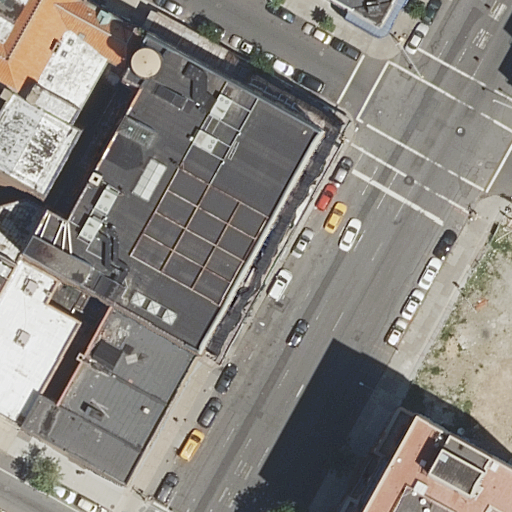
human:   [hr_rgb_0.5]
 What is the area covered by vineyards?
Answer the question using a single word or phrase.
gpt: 0m2

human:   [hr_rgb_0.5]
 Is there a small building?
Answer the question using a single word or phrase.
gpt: no

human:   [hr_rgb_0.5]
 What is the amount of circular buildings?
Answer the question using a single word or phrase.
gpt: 0

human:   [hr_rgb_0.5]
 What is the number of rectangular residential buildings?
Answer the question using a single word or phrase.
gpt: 3

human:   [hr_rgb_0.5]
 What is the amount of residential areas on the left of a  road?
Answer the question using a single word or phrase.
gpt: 0

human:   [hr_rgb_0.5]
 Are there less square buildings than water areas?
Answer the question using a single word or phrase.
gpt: no

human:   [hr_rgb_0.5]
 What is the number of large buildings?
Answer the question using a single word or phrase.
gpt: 3

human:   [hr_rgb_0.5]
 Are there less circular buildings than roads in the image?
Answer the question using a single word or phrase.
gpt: yes

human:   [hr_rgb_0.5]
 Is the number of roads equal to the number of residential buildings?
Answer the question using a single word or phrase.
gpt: no

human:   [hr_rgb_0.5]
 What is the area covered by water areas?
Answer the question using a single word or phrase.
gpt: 0m2

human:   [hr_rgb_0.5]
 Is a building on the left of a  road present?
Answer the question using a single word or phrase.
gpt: yes

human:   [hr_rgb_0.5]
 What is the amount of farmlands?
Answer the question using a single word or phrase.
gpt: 0

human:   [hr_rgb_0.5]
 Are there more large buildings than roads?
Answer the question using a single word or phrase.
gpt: no

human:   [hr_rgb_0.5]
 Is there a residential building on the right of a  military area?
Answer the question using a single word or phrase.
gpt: no

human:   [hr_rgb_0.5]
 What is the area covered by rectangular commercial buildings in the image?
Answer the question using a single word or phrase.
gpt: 0m2

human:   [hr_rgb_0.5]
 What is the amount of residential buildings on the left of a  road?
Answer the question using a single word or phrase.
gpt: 5

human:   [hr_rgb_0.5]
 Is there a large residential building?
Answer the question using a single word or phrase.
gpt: yes

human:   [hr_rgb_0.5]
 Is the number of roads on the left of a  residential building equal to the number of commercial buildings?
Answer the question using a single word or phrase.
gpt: no

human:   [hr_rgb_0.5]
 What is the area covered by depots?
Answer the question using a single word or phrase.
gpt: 0m2

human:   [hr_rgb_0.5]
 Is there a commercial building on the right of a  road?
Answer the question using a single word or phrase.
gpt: no

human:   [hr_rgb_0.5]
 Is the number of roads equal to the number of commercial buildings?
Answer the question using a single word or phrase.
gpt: no

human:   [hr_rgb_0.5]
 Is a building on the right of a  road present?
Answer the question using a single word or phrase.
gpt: yes

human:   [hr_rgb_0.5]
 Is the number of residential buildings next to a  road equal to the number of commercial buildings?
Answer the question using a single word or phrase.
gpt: no

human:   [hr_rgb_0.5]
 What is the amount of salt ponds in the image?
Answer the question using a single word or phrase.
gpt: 0

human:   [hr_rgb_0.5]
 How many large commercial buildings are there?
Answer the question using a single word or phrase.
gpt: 0

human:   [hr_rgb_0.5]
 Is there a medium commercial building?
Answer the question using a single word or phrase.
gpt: no

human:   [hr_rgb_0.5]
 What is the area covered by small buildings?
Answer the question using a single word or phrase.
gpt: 0m2

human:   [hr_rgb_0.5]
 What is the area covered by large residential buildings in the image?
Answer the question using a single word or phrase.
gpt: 5316m2

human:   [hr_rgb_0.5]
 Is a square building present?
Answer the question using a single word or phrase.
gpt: no

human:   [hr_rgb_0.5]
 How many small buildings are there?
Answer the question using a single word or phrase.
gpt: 0

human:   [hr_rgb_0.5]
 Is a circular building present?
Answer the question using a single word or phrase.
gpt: no

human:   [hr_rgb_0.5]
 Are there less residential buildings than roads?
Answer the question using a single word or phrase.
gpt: no

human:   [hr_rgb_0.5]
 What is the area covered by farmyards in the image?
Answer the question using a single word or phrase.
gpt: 0m2

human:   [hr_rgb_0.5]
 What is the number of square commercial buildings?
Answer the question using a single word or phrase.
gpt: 0

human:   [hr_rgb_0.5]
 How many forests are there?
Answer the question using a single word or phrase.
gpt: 0

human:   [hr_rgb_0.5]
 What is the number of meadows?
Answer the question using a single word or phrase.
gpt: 0